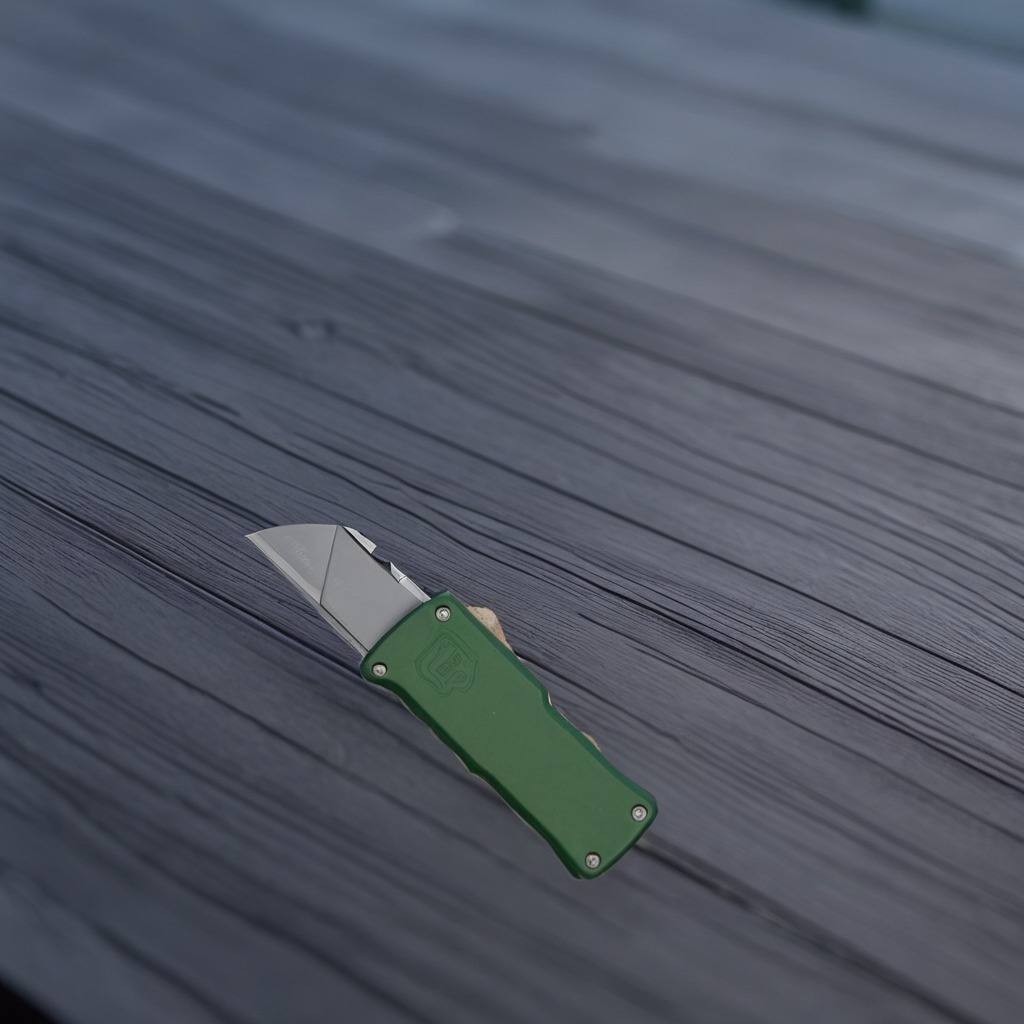
A utility knife is lying on a table with burn marks in a small garage at twilight.